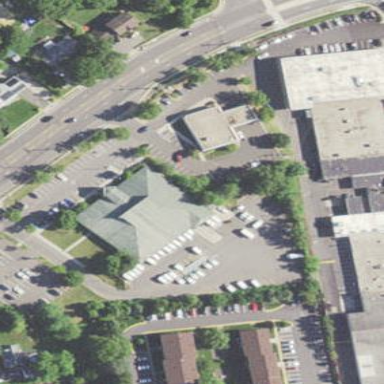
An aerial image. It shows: Commercial area.